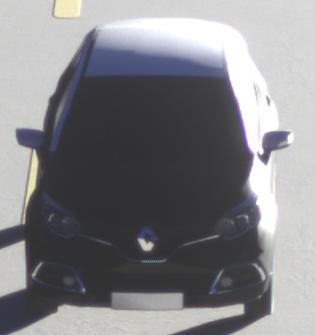
Make: Renault
Model: Captur ENERGY TCe 90
Detailed model: Captur (I)
Model produced from: 2013/06
Model produced until: 2015/05
Doors: 5
Color: black
Road condition: dry road
Daytime: sunrise or sunset
Contrast: high contrast